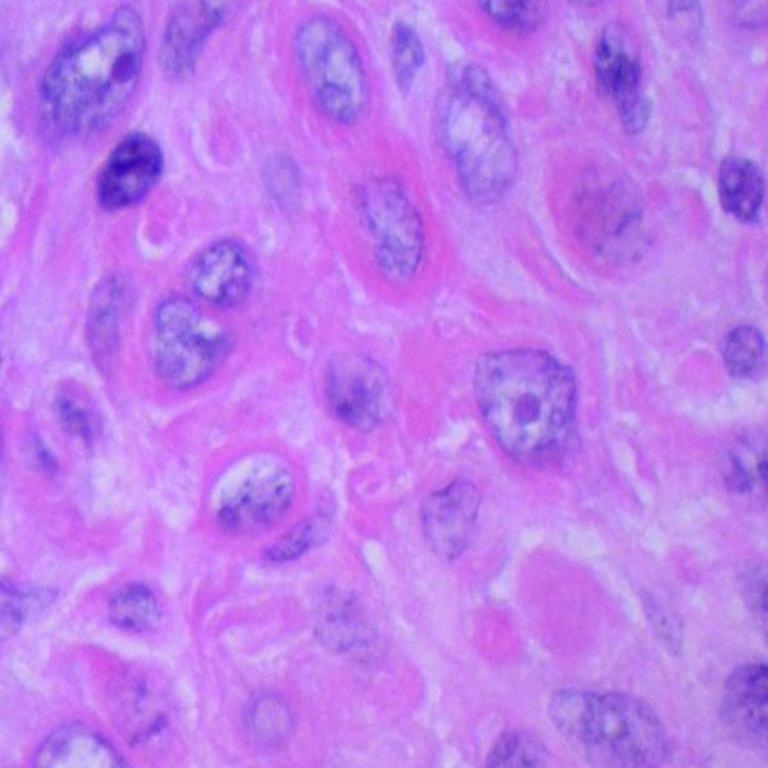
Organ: lung
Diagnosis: squamous carcinomas